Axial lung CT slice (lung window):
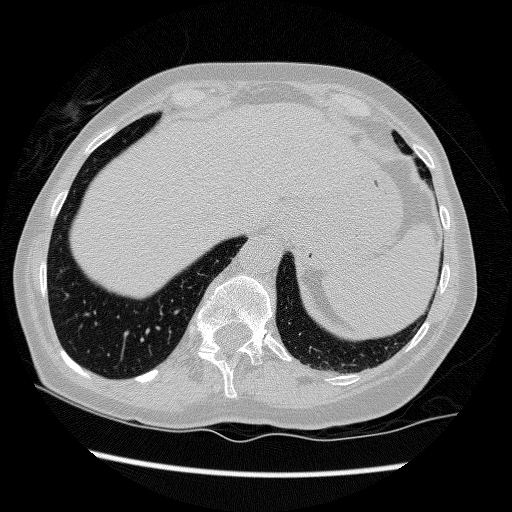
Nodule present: no